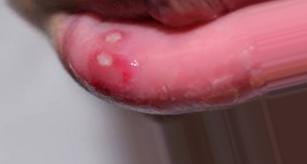
Condition: Mouth Ulcer